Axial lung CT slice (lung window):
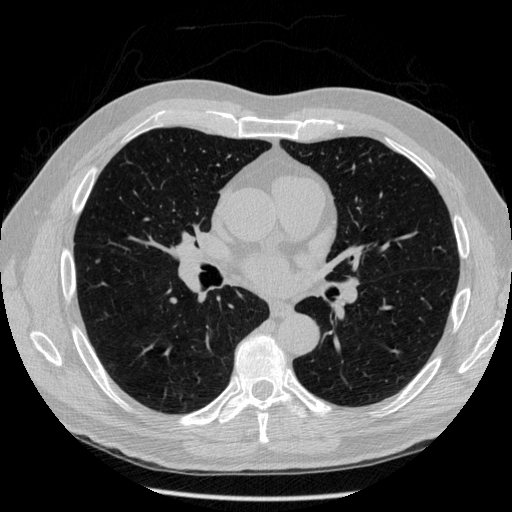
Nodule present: no